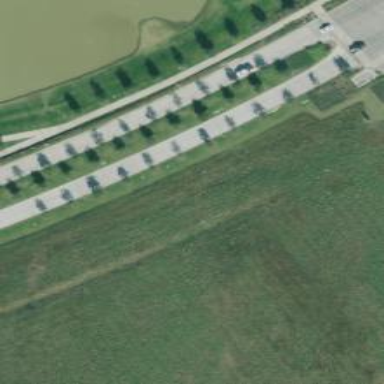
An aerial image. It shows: Row of trees in natural setting.